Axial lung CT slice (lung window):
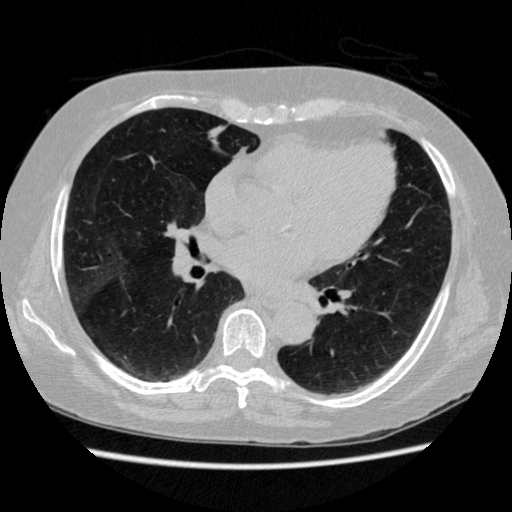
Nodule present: no